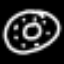
Label: donut